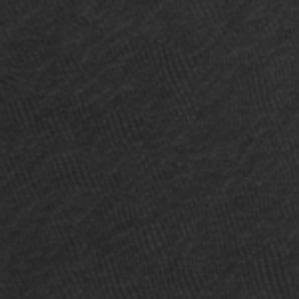
Label: frost